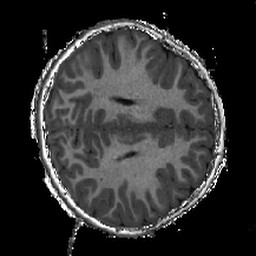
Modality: T1w
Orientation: axial
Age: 7
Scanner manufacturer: siemens
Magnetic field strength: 3 T
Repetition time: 2.4 s
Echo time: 0.00224 s